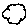
Label: cloud